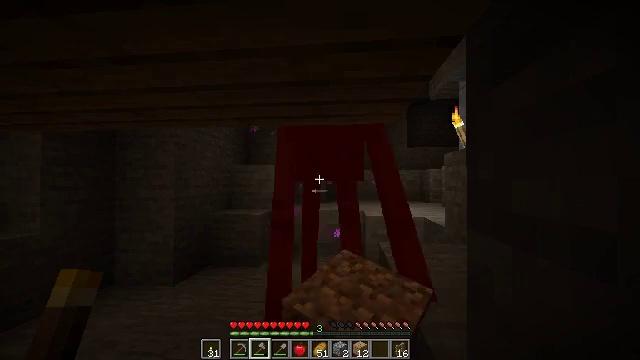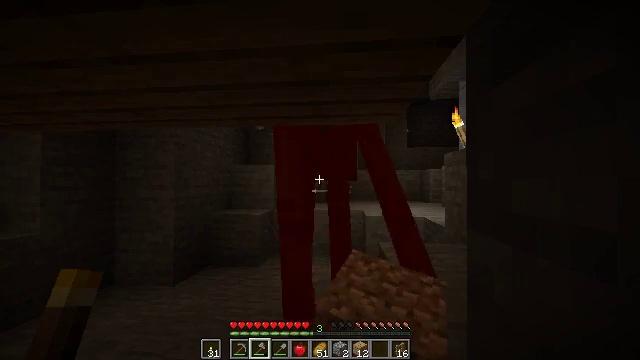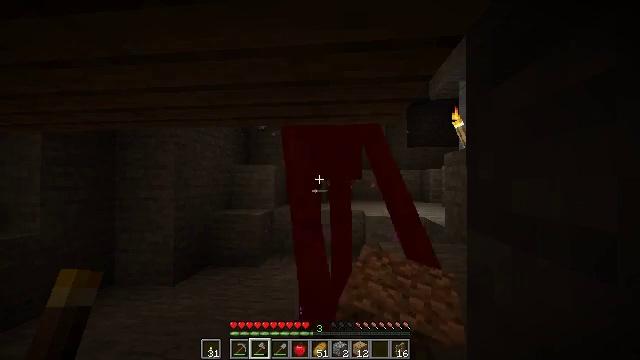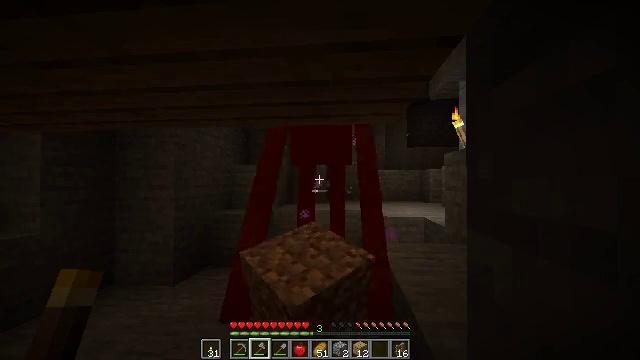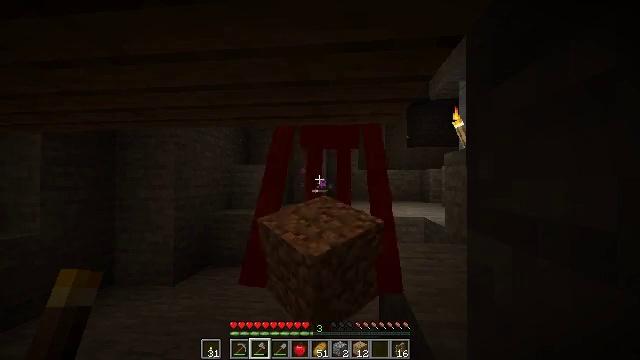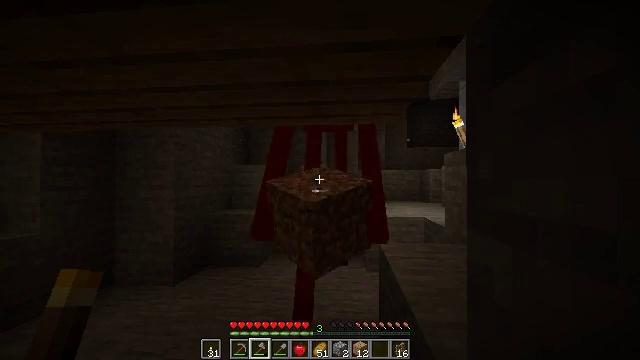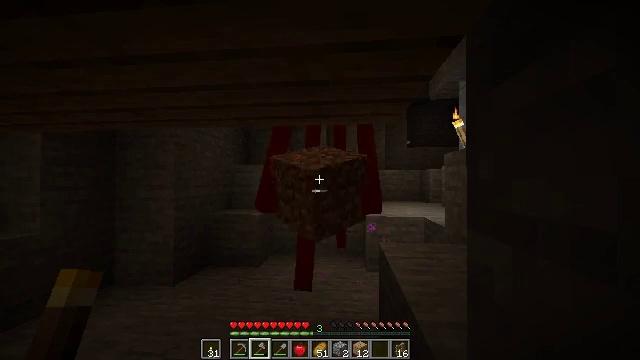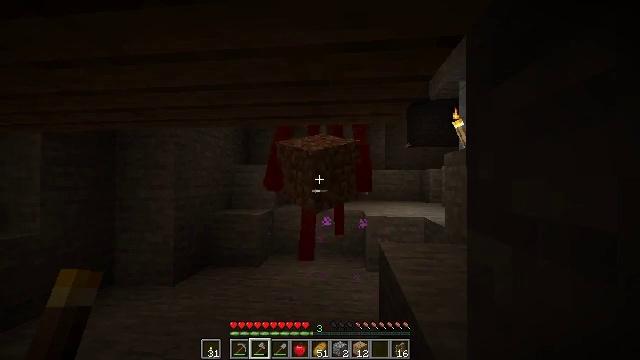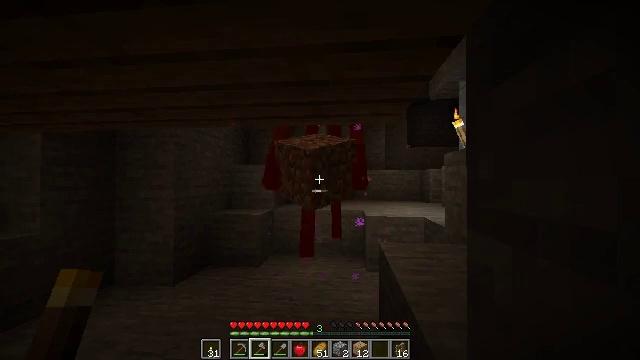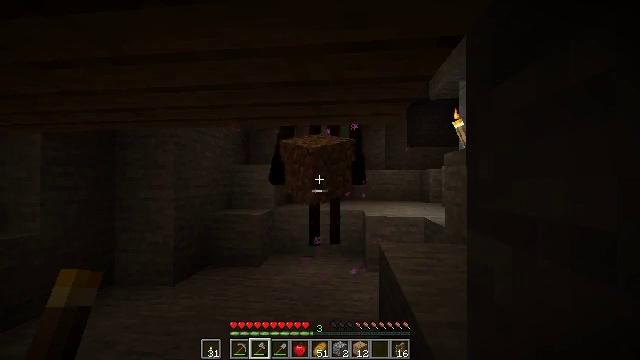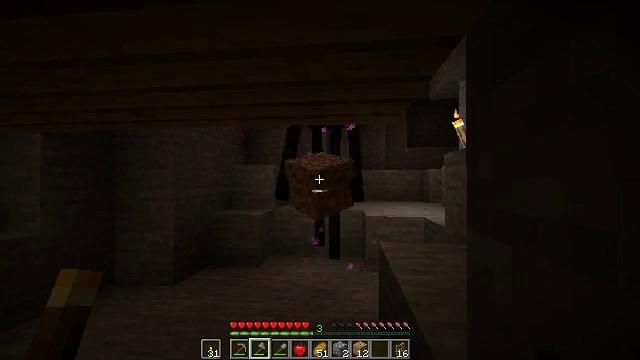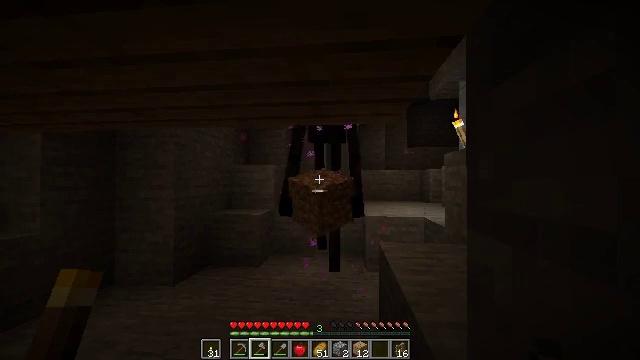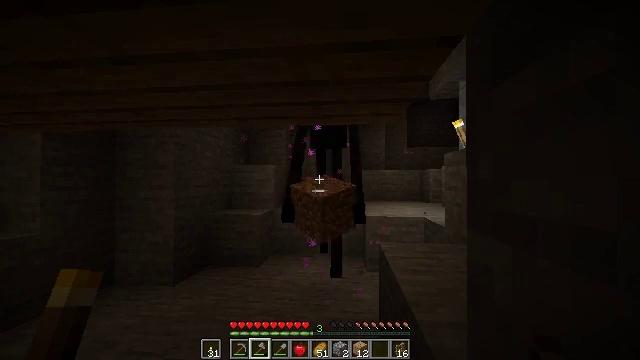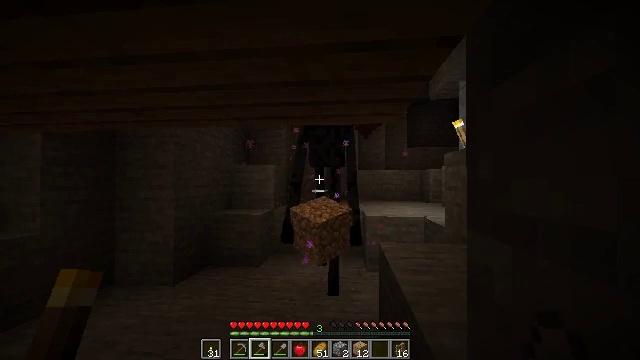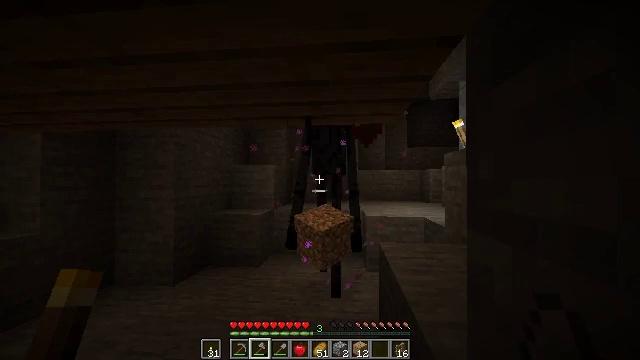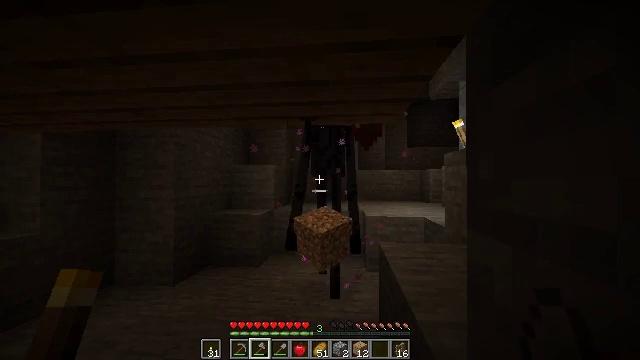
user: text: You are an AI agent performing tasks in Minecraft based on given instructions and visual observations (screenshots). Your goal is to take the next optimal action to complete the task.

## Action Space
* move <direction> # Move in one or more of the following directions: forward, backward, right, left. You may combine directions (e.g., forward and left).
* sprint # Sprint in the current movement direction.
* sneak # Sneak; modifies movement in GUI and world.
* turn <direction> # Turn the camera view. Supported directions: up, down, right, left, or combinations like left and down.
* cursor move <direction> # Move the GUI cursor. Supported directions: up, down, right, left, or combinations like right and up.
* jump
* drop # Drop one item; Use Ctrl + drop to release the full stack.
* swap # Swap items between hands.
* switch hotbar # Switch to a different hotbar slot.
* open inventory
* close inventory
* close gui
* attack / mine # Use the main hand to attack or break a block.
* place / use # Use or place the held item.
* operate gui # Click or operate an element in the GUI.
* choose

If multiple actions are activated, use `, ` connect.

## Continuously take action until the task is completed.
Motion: motion action
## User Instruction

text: Kill an enderman.
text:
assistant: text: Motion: no_op
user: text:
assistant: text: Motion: no_op
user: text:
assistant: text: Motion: no_op
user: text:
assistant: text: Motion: no_op
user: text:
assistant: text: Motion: no_op
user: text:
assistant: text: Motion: no_op
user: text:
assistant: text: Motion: no_op
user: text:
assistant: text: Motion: no_op
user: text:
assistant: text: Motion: no_op
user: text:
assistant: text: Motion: no_op
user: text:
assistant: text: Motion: no_op
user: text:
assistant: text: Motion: no_op
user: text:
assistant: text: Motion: no_op
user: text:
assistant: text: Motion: no_op
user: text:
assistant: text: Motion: no_op
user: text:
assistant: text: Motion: no_op
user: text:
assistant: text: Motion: no_op
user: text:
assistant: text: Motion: no_op
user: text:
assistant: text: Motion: no_op
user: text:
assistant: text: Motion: turn right
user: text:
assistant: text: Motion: no_op
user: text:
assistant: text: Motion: no_op
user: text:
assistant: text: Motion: no_op
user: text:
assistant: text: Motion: no_op
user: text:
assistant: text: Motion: no_op
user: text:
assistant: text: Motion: no_op
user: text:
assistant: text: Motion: no_op
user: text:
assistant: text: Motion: no_op
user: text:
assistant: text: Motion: no_op
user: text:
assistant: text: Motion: no_op